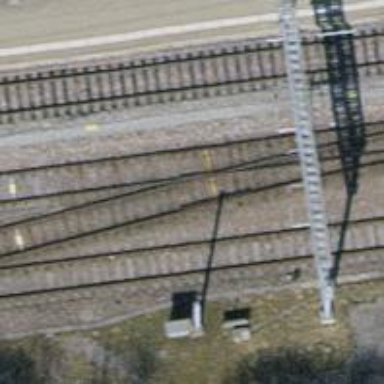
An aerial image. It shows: Single-track railway siding with electrified contact lines.